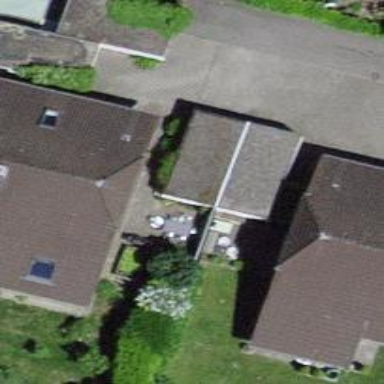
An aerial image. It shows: Group of garages.